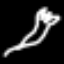
Label: fork